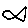
Label: fish